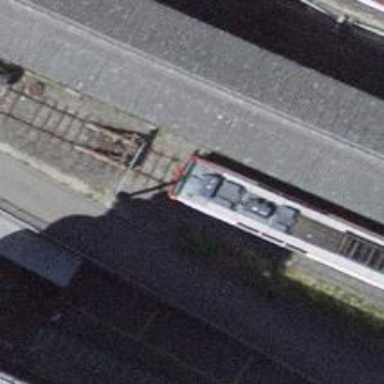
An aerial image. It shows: Railway buffer stop.